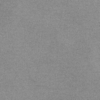
Label: dusty